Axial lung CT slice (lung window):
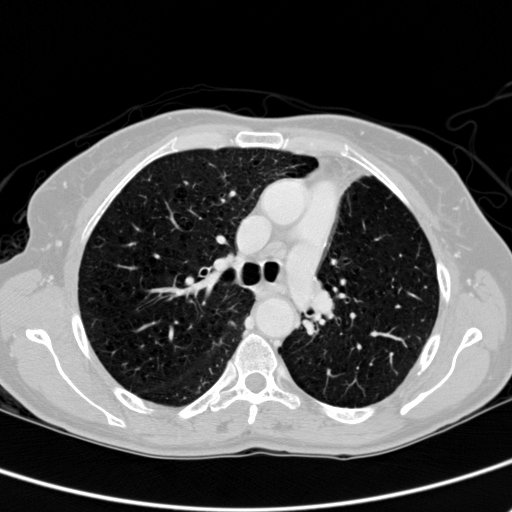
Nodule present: no